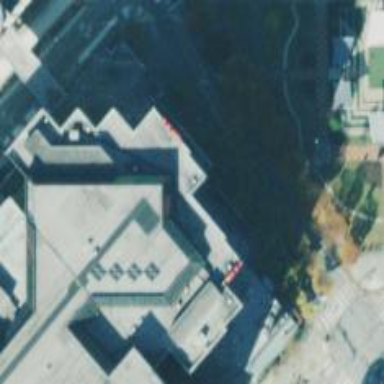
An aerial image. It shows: Post office.